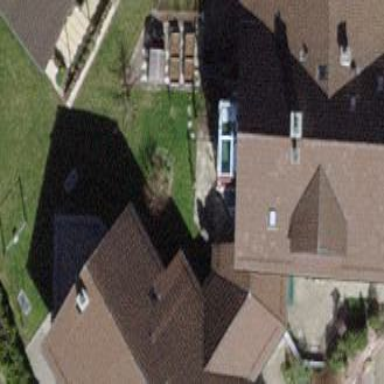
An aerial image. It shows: Gabled roof house.